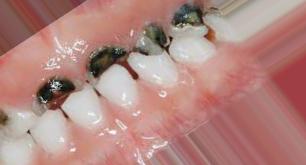
Condition: Caries